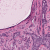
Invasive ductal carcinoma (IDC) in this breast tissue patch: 1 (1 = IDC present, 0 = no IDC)